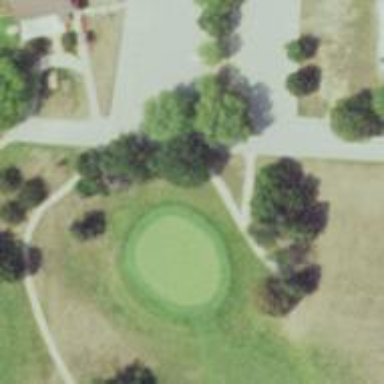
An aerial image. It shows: Service road designated as golf cart path.